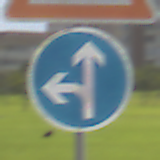
Verkehrszeichen: VorgeschriebeneFahrtrichtungGeradeausOderLinks
Zusatzzeichen oben: Arbeitsstelle
Umgebung: Outdoor, Suburban
Tageszeit: MorningAfternoon
Wetter: PartlyCloudy
Licht: Natural
Jahreszeit: NotSpecified
Kontrast: HighContrast